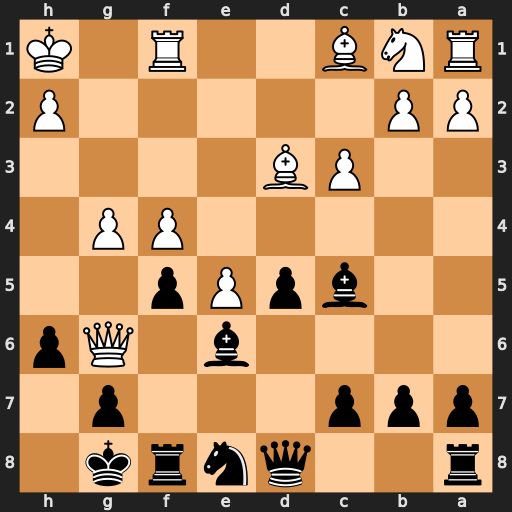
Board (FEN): r2qnrk1/ppp3p1/4b1Qp/2bpPp2/5PP1/2PB4/PP5P/RNB2R1K
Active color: b
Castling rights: -
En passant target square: -
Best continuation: Bf7 Qxf5 g6